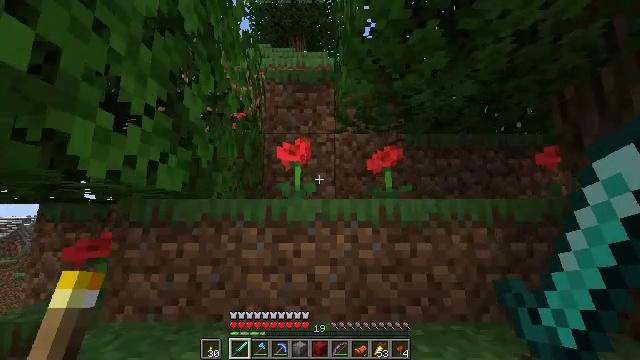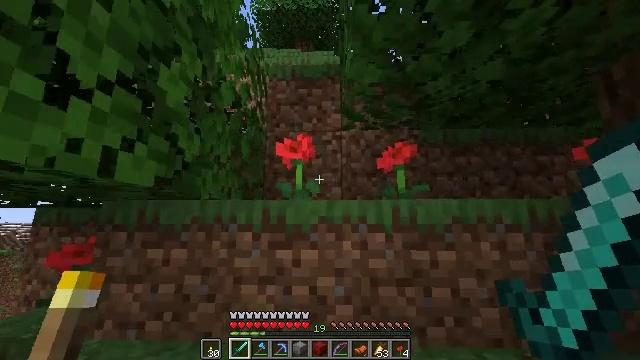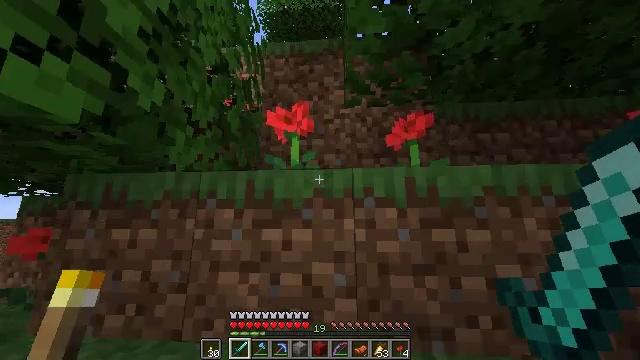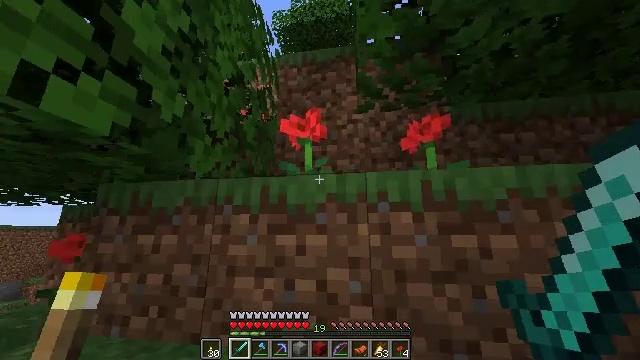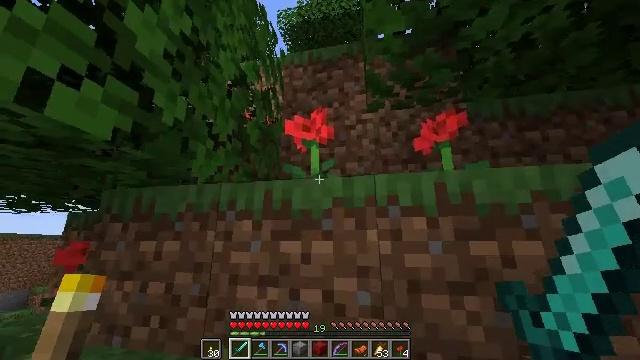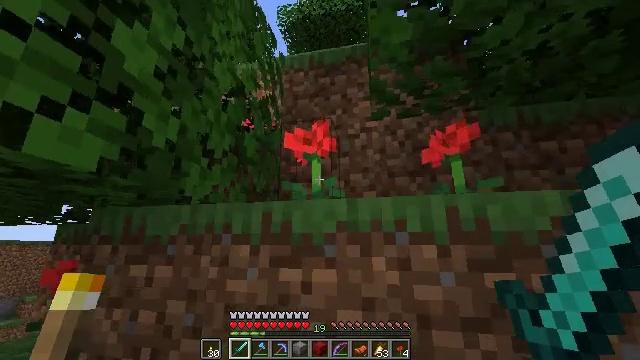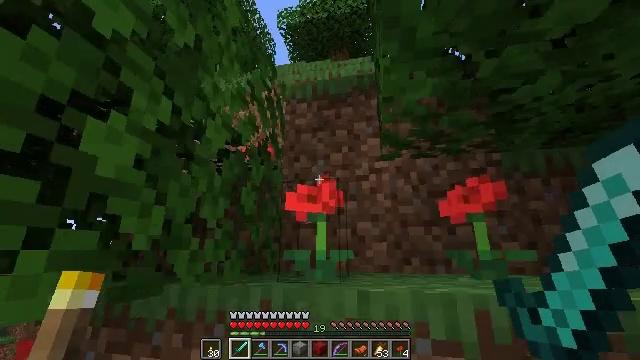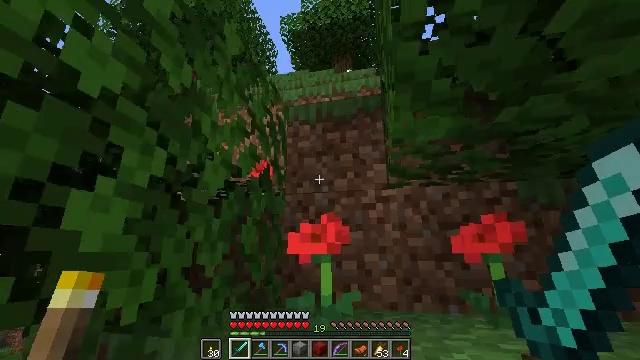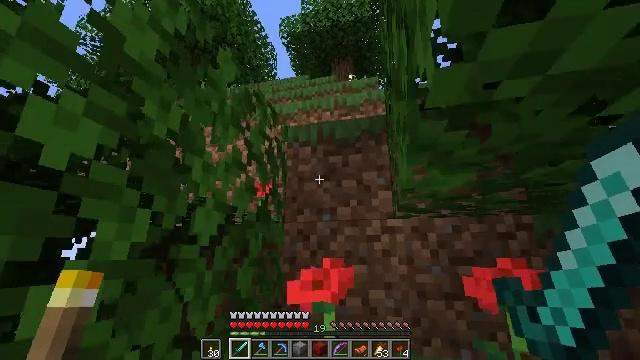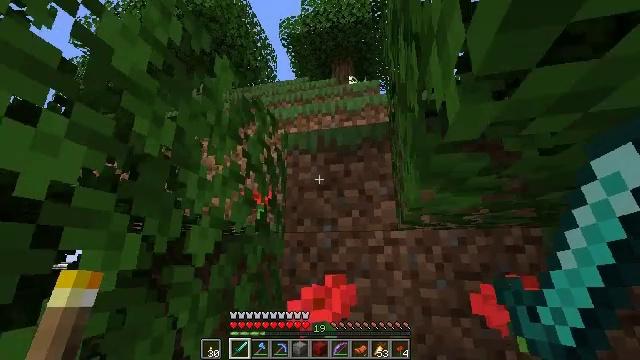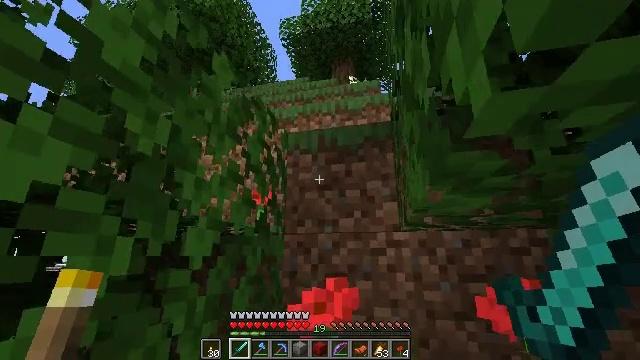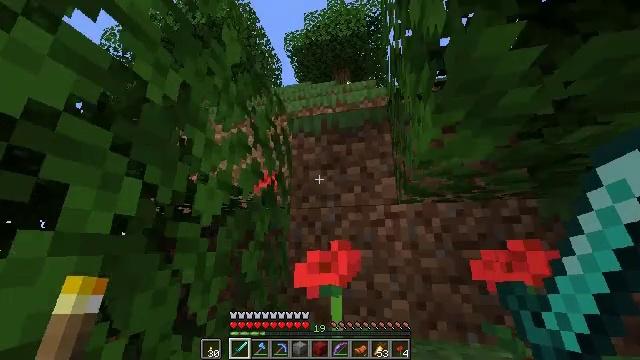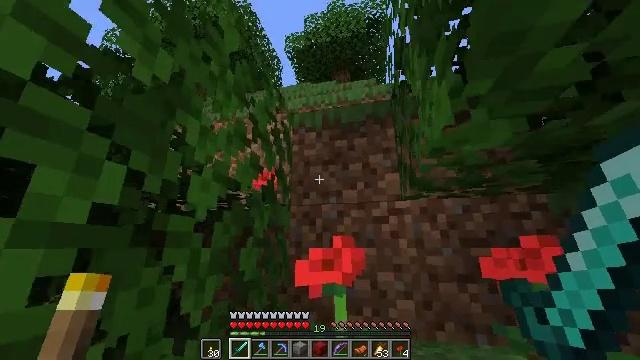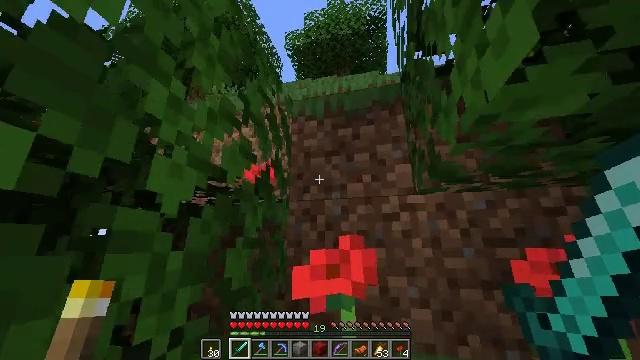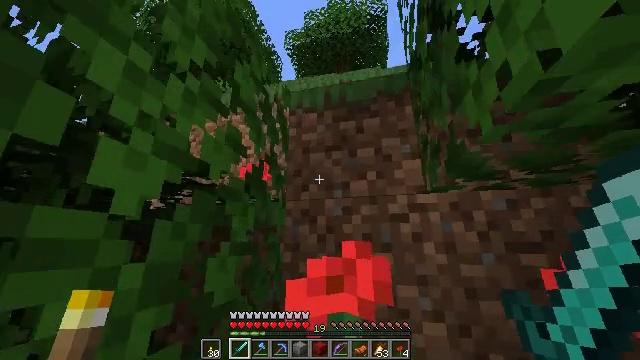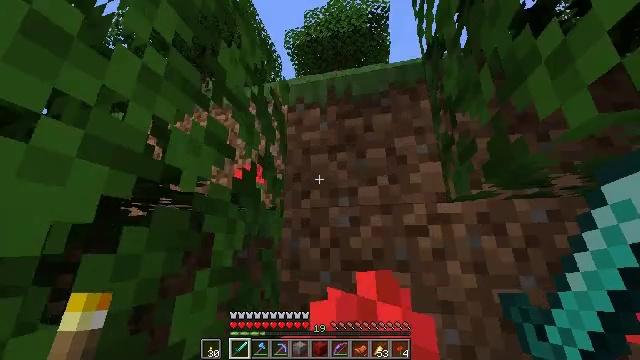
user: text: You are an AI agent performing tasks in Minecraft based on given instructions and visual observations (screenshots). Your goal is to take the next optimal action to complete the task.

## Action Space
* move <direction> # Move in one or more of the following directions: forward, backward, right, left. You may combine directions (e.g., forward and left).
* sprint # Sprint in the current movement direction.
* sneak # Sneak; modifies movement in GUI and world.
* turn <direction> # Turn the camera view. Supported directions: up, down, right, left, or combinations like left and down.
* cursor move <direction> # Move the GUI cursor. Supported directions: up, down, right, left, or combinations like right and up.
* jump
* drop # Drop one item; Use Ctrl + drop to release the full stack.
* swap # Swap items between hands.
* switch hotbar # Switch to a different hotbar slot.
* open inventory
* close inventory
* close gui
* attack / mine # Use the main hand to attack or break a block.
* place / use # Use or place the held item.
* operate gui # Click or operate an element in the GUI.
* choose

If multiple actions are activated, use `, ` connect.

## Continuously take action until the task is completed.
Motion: motion action
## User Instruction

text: Trim the tree by mining oak leaves.
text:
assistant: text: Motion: move forward, sprint, turn left and up, jump
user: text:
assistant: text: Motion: move forward, sprint, turn left and up, jump
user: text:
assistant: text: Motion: move forward, sprint, turn left and up, jump
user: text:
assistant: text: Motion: move forward, sprint, turn left and up, jump
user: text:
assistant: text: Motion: move forward, sprint, jump
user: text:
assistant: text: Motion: move forward, sprint, jump
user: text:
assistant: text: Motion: move forward, sprint, jump
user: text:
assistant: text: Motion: move forward, sprint, jump
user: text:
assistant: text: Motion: move forward, sprint, jump
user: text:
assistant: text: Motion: move forward, sprint, jump
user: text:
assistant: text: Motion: move forward, sprint, jump
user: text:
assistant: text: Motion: move forward, sprint, jump
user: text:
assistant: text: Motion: move forward, sprint, jump
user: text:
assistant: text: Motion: move forward, sprint, jump
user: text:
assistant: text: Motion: move forward, sprint, jump
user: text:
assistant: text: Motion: move forward, sprint, jump
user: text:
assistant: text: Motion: move forward, sprint, jump
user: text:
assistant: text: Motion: move forward, sprint, jump
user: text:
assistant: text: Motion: move forward, sprint, jump
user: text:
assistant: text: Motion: move forward, sprint, turn down, jump
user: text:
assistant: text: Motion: move forward, sprint, turn right and down, jump
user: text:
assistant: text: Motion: move forward, sprint, turn right and down, jump
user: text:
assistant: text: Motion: move forward, sprint, turn right and down, attack / mine, jump
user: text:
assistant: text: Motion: attack / mine
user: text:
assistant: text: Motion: attack / mine
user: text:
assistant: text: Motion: no_op
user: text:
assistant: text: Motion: attack / mine
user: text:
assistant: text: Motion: turn left and down, attack / mine
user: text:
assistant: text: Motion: turn left and down, attack / mine
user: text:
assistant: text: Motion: turn left, attack / mine